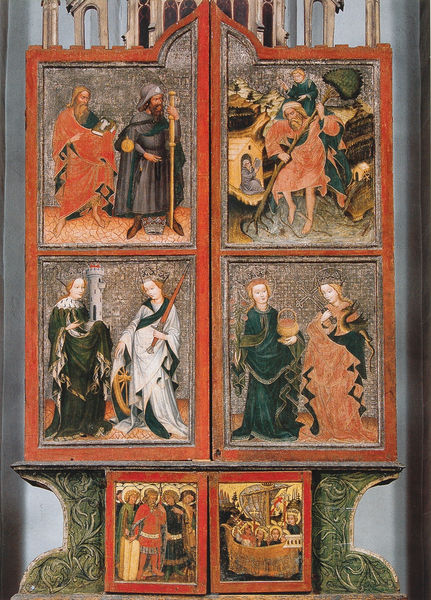
Titel: Hochaltar, geschlossen
Künstler: unbekannt
Standort: St.Sigmund im Pustertal (Südtir
Institution: Pfarrkirche
Schlagwörter: baum, blau, flügel, gemälde, mann, schatten, weiß, frauen, grün, menschen, bunt, frau, holz, kleid, kleider, licht, männer, orange, schwarz, rosen, rot, falten, rahmen, sockel, bild, kirche, gold, gewänder, gotik, boot, turm, engel, topf, schiff, bilder, stab, rad, wagenrad, könig, tafel, korb, geschlossen, foto, fotografie, photographie, kreuz, wurzel, schwert, altar, photo, quadrate, heiligenschein, nimbus, farbfoto, jesus, mittelalter, begegnung, religiös, aussen, heilige, jünger, maria, szenen, schrein, sakral, matia, drache, altarbild, verkündigung, predella, retabel, stifter, barbara, flügelaltar, katharina, pilger, erzählung, gabriel, rechen, altarbilder, triptichon, perikope, verierung, jakob, wiß, christuskind, christophorus, bilderfolge, heilige katharina, altarretabel, klappaltar, wandelaltar, alatraufsatz, bibelszenen, farnfoto, heilige barabara, jacobus, jakobus, märtyrerinnen, pedrella, agnes, außenseite, hilige, sechs bilder, harke, reatabel, religon, predell, falten raffungen, religin